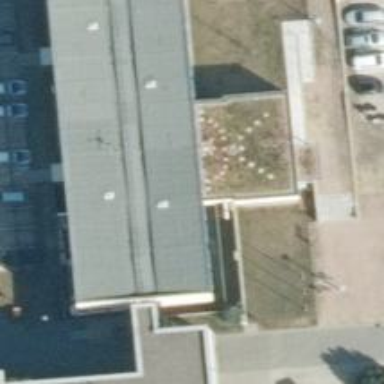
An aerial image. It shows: Police building.